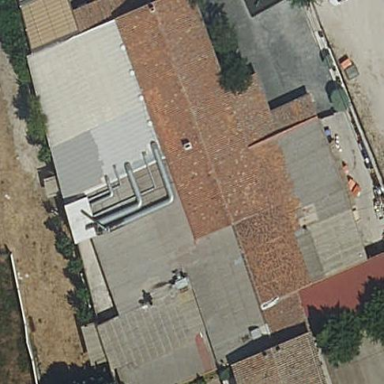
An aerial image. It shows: Commercial building.